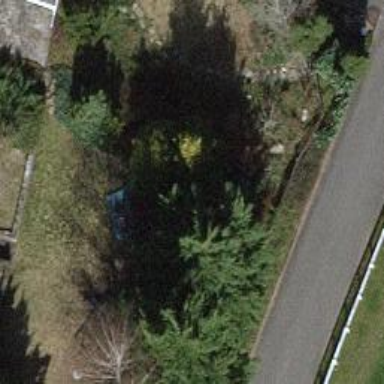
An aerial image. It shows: Single tag "natural: tree."